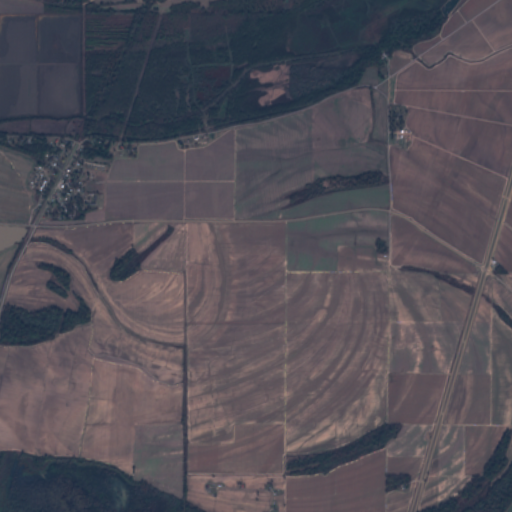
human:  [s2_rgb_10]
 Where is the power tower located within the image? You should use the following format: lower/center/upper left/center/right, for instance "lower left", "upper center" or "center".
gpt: The power tower is located in the upper left of the image.
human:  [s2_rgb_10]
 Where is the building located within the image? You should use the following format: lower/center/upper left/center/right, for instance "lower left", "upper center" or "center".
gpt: There is no building in the image.